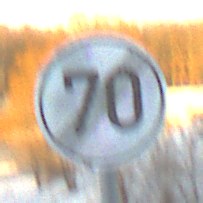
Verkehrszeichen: EndeGeschwindigkeit70
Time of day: SunriseSunset
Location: Outdoor (Nature)
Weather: Clear
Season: Winter
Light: Natural